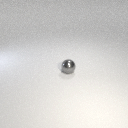
small gray metal sphere